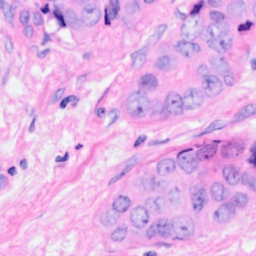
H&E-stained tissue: Breast